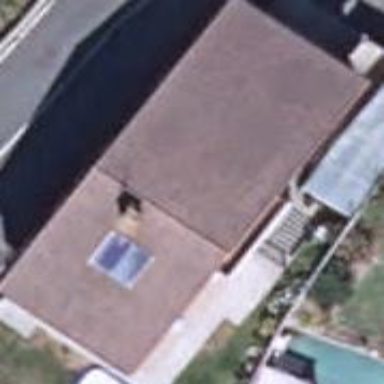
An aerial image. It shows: Simple house.